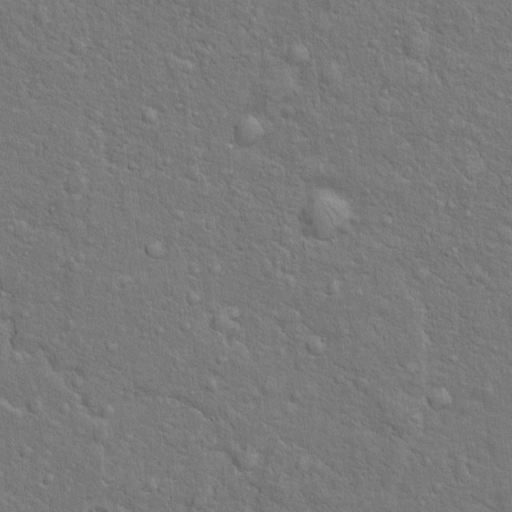
Classes present: Background